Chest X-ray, PA view. Patient: 48 years old, sex M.
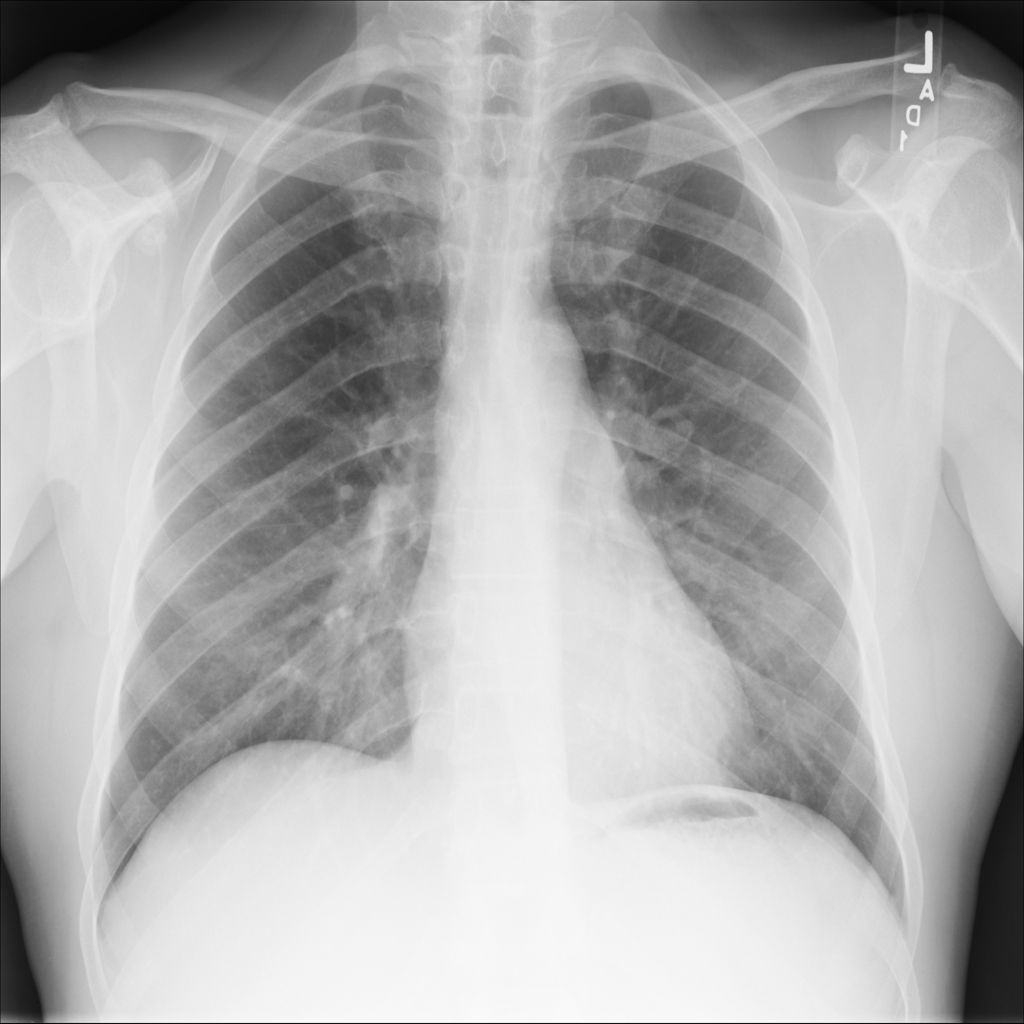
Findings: Infiltration